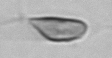
Label: Chrysochromulina